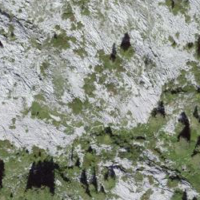
EUNIS habitat code: 48
Species observed at this site:
Gentianella campestris